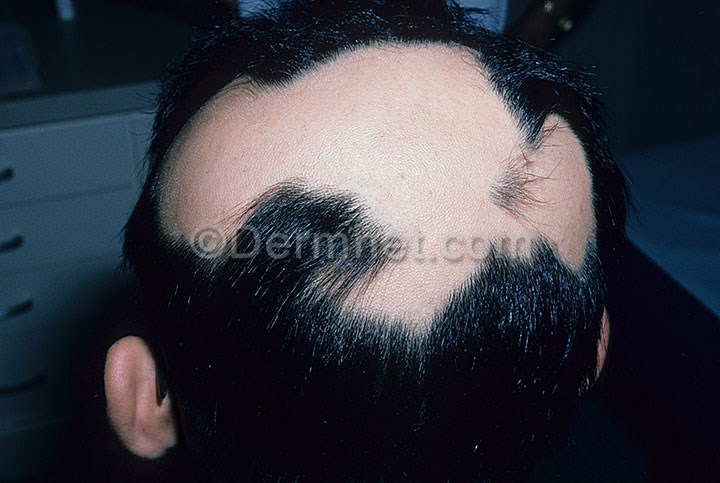
Disease: Nail Fungus and other Nail Disease